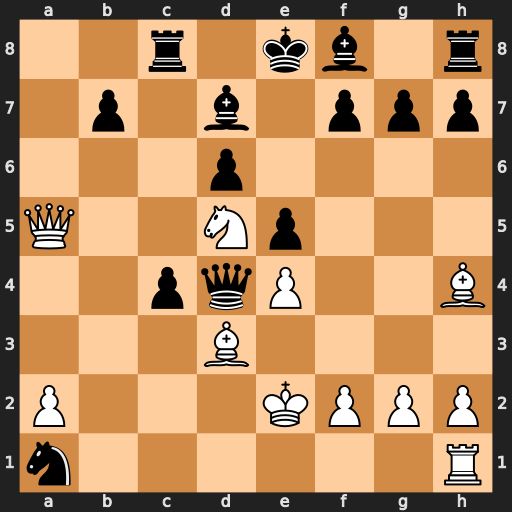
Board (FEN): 2r1kb1r/1p1b1ppp/3p4/Q2Np3/2pqP2B/3B4/P3KPPP/n6R
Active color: w
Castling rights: k
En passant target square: -
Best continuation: Qd8+ Rxd8 Nc7#